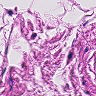
Metastatic tissue present: no